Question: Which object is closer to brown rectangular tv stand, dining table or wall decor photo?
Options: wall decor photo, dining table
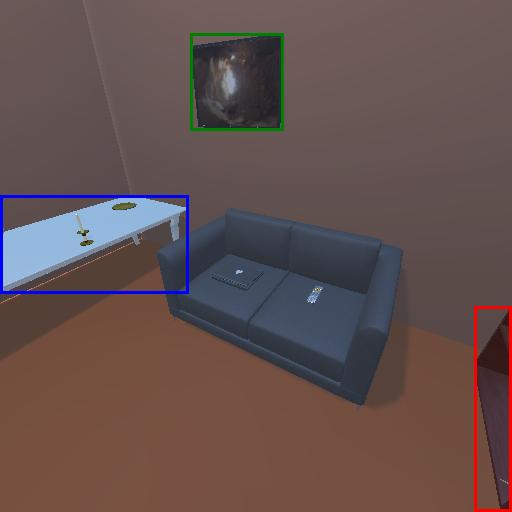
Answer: wall decor photo